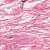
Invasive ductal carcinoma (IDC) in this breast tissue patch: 0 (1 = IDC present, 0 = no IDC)